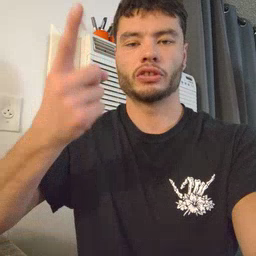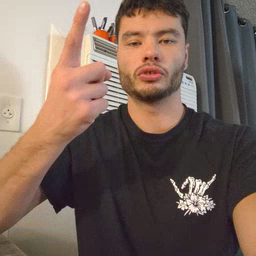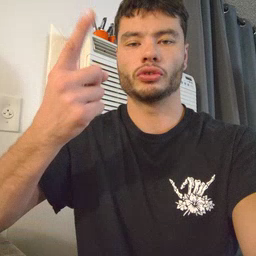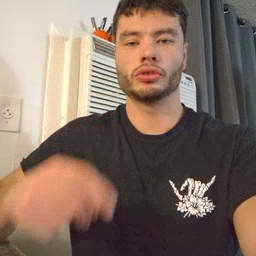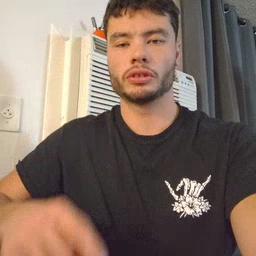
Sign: first